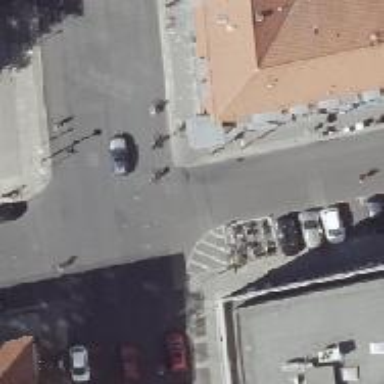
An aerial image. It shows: Unmarked crossing on the road.